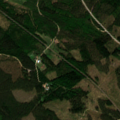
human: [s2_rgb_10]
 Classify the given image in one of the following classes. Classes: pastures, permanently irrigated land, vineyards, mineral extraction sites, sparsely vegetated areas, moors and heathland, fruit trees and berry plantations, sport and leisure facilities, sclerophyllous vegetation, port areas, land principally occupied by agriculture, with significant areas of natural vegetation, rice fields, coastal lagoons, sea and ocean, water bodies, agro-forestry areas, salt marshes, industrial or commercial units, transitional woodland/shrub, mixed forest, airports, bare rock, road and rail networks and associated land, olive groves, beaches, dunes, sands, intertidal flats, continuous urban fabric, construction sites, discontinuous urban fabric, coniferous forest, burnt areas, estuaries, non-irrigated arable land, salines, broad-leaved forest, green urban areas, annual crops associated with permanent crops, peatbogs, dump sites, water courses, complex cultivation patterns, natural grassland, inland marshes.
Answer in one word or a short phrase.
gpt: coniferous forest, mixed forest, transitional woodland/shrub